Question: I try to display an image in my window :
'''
<Window x:Class="Problem.MainWindow"
xmlns="http://schemas.microsoft.com/winfx/2006/xaml/presentation"
xmlns:x="http://schemas.microsoft.com/winfx/2006/xaml"
Title="MainWindow" Height="350" Width="525">
<DockPanel>
<StackPanel Orientation="Vertical">
<ScrollViewer VerticalScrollBarVisibility="Visible" HorizontalScrollBarVisibility="Visible">
<Image Source="cat.jpg" Stretch="Uniform">
<Image.LayoutTransform>
<RotateTransform Angle="90" />
</Image.LayoutTransform>

</ScrollViewer>
</StackPanel>
</DockPanel>
</Window>
'''
where cat.jpg is a 1920x1080 image.
Here is the result :

As you can see, the VerticalScrollbar is disabled although I can't see the full cat head. Moreover, HorisontalScrollBar is Invisible.
My question is : How to enable scrollbar in order to scroll over my image ?
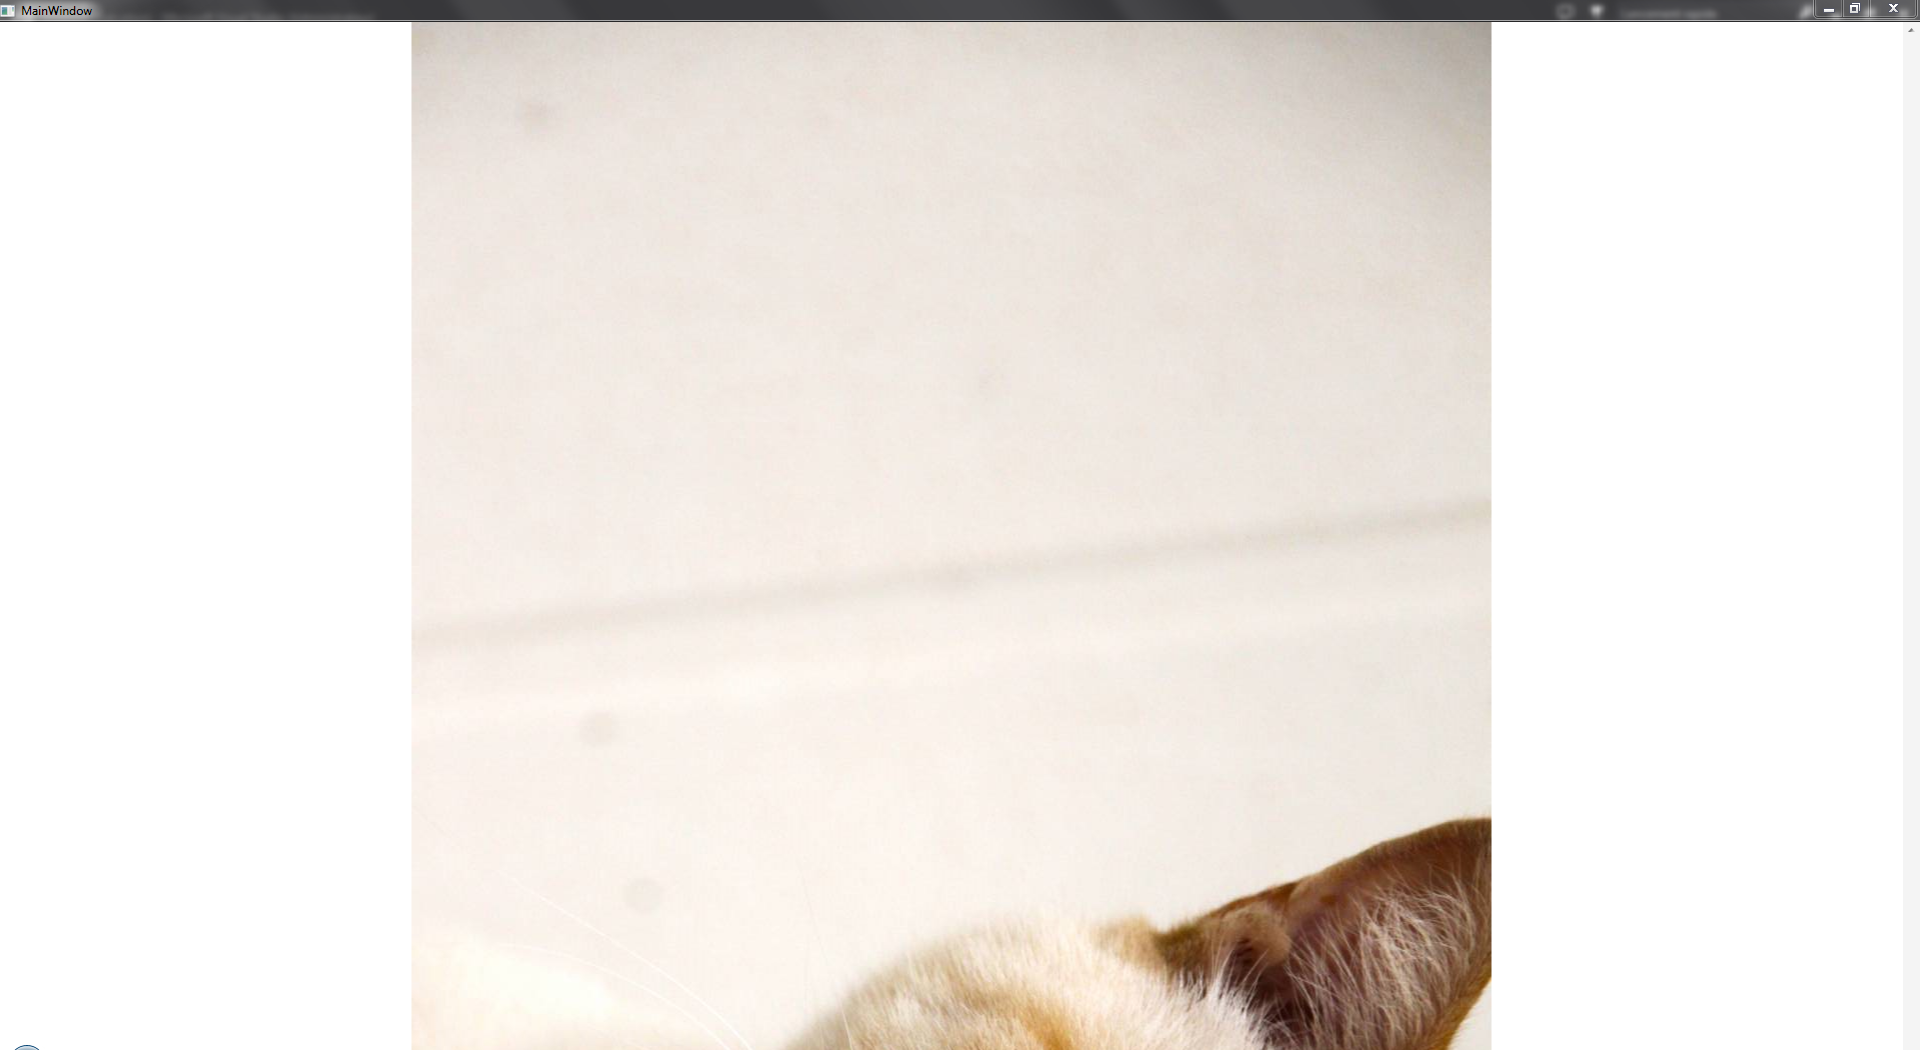
Answer: Remove the 'StackPanel'. It gives its content infinite space, so the 'ScrollViewer' has the height of the image. If you need to stack something under the image, create a 'StackPanel' inside the 'ScrollViewer':
'''
<Window x:Class="Problem.MainWindow"
xmlns="http://schemas.microsoft.com/winfx/2006/xaml/presentation"
xmlns:x="http://schemas.microsoft.com/winfx/2006/xaml"
Title="MainWindow" Height="350" Width="525">
<DockPanel>
<ScrollViewer VerticalScrollBarVisibility="Visible" HorizontalScrollBarVisibility="Visible">
<StackPanel>
<Image Source="cat.jpg" Stretch="Uniform">
<Image.LayoutTransform>
<RotateTransform Angle="90" />
</Image.LayoutTransform>

</StackPanel>
</ScrollViewer>
</DockPanel>
'''